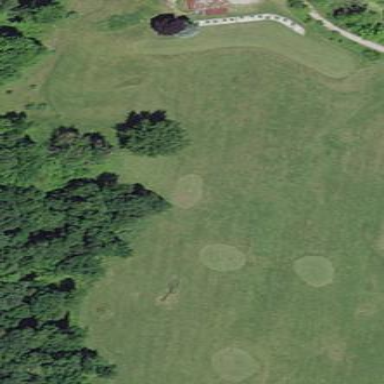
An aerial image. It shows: Driving range for golf on grass.